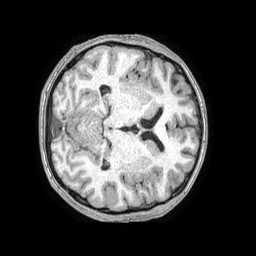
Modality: T1w
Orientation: axial
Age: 16
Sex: male
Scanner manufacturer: philips
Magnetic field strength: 1.5 T
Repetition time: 0.007681 s
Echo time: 0.003499 s